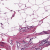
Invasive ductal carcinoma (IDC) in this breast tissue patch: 0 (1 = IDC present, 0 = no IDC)